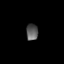
Tissue: lung
Cell type: Epithelial cells
Senescence score: 0.1869
Nuclear area (px): 191
Mean DAPI intensity: 91.461